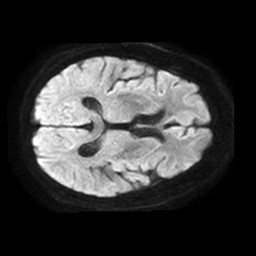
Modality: TRACE
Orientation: axial
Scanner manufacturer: philips
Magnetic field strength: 1.5 T
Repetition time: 3.393 s
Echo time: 0.06922 s